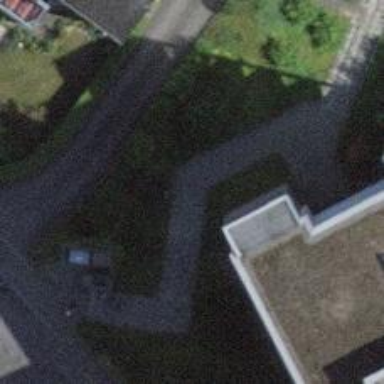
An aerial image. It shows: Road with steps.